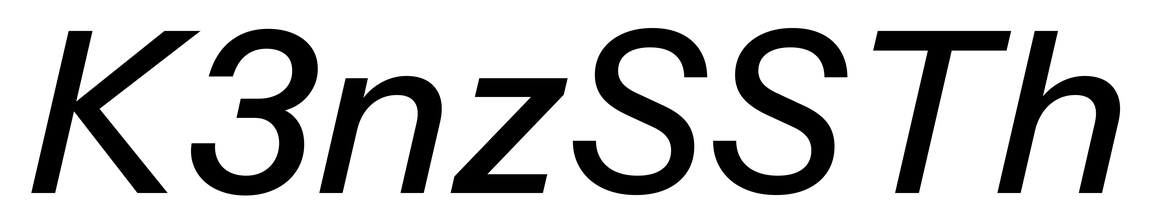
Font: InstrumentSans-Italic_Medium_Italic